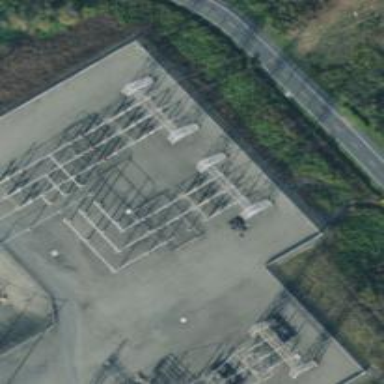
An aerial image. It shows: Outdoor switch for power.